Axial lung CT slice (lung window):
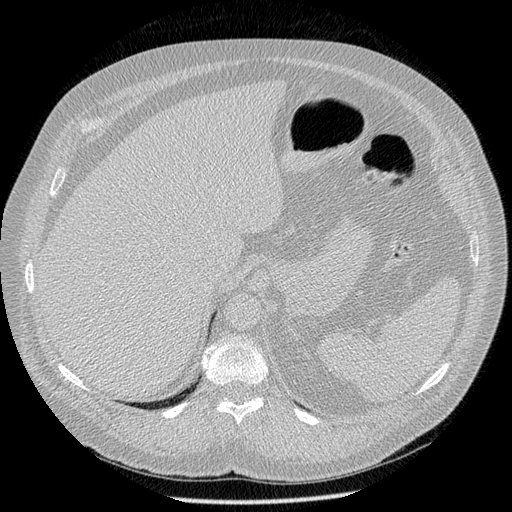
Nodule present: no